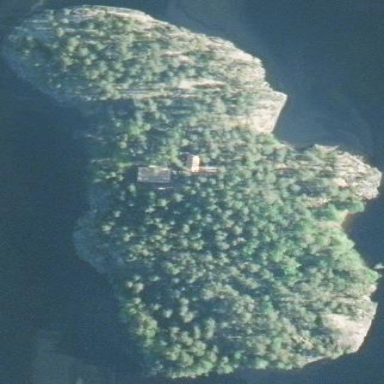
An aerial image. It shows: Islet surrounded by woodland.